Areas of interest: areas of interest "Badminton Court"
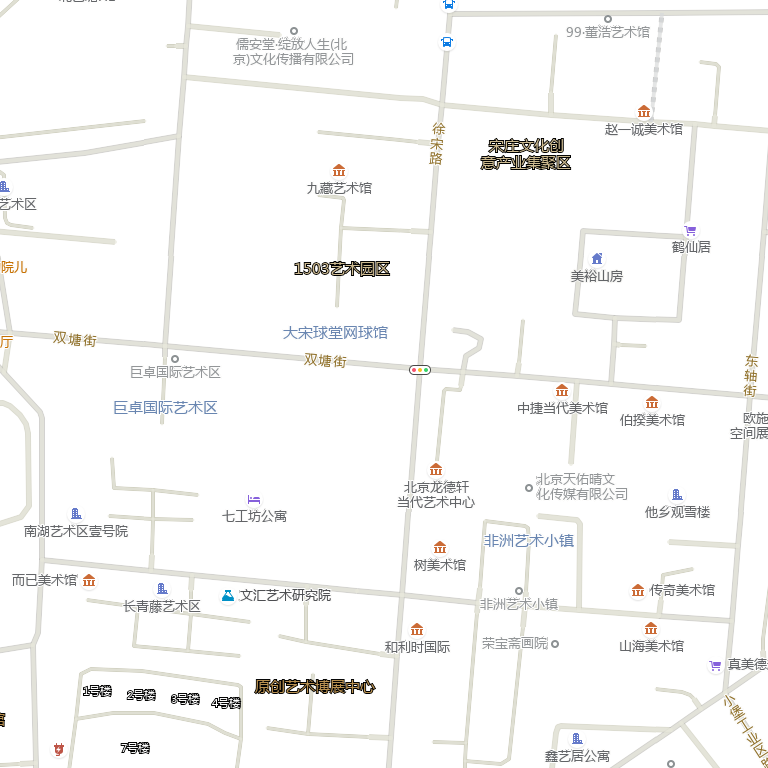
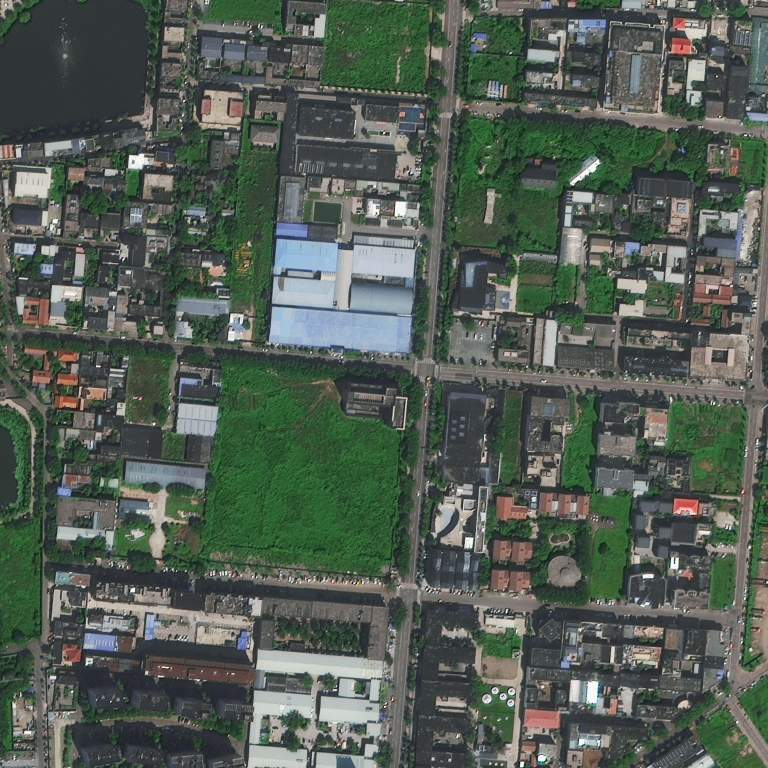